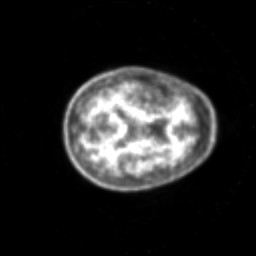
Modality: PET
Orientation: axial
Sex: male
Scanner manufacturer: siemens